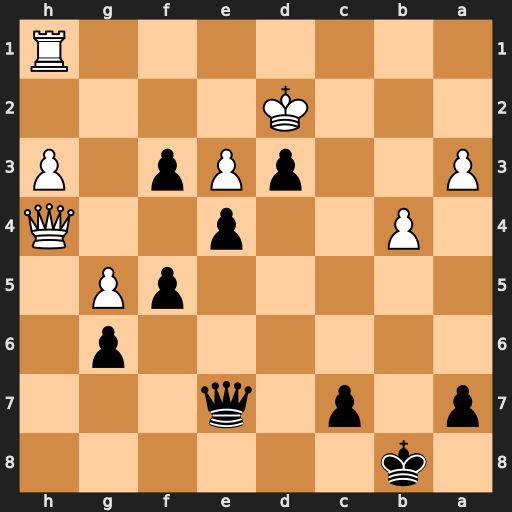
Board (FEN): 1k6/p1p1q3/6p1/5pP1/1P2p2Q/P2pPp1P/3K4/7R
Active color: b
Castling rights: -
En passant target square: -
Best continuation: Qe5 Rb1 Qh2+ Kc3 Qc2+